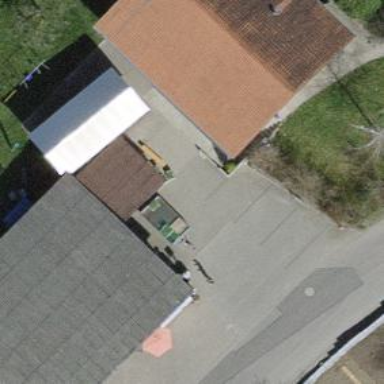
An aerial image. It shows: Farm shop.